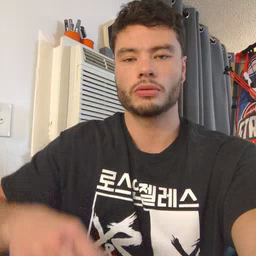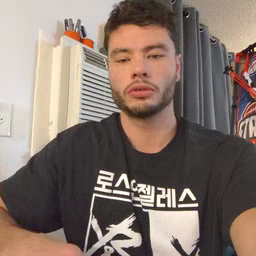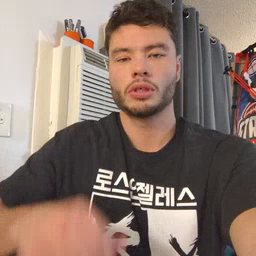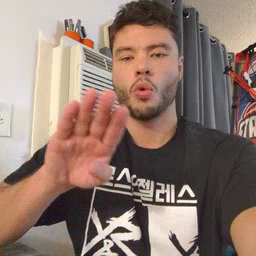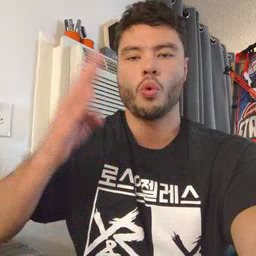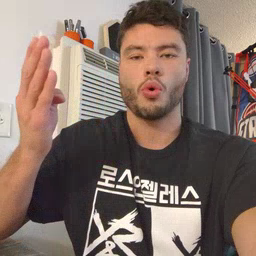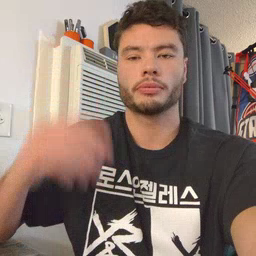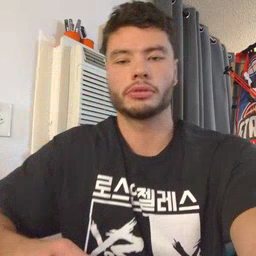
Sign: open